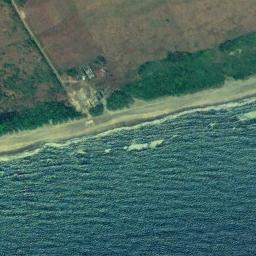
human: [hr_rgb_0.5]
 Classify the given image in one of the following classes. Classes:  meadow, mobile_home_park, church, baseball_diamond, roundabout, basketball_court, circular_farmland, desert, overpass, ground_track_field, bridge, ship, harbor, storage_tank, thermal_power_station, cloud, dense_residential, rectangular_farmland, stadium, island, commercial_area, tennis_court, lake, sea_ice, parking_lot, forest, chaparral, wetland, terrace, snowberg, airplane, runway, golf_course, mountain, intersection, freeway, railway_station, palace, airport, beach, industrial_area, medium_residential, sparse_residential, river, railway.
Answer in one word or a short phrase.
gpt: beach